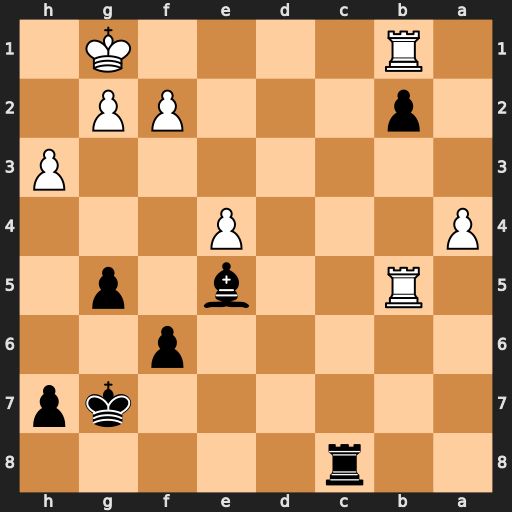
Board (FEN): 2r5/6kp/5p2/1R2b1p1/P3P3/7P/1p3PP1/1R4K1
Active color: b
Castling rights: -
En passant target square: -
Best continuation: Rc1+ Rxc1 bxc1=Q#